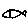
Label: fish